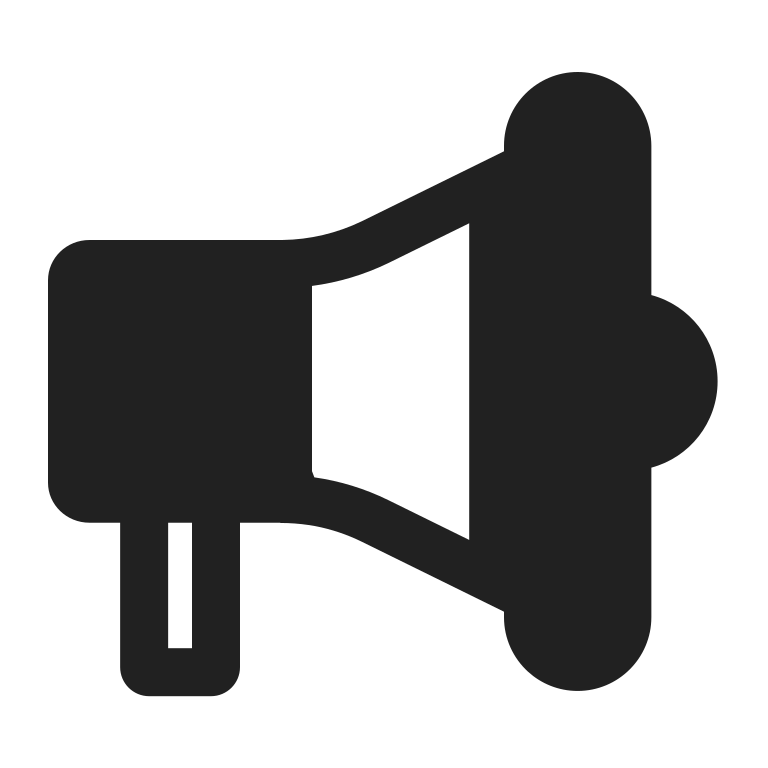
loudspeaker high contrast